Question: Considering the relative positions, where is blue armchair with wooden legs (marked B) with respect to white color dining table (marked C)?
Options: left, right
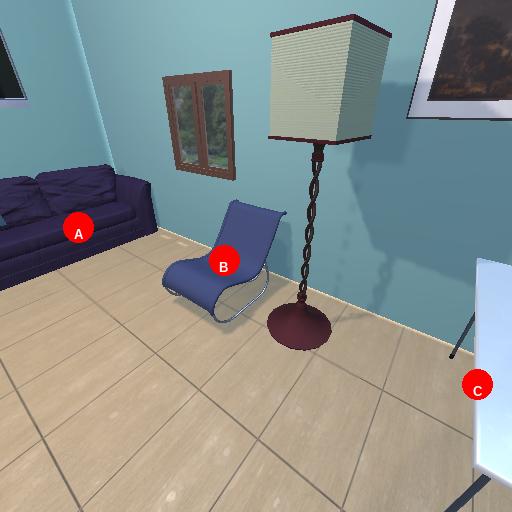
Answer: left